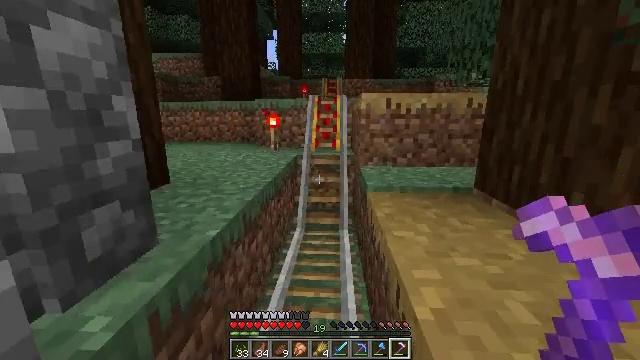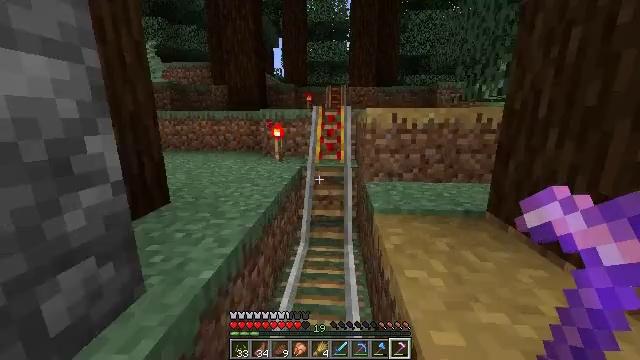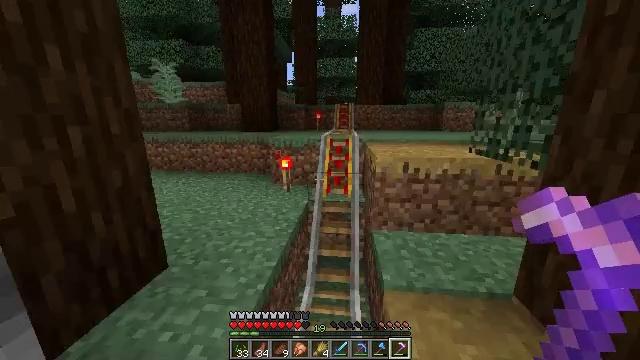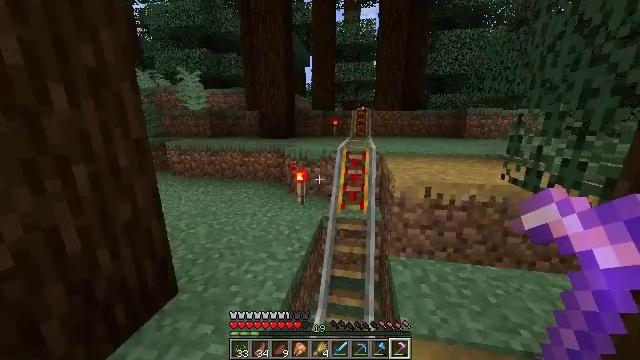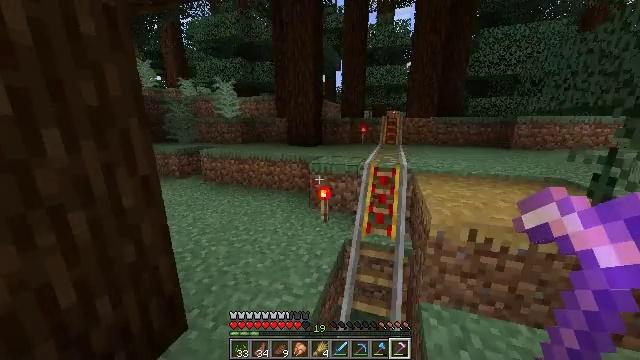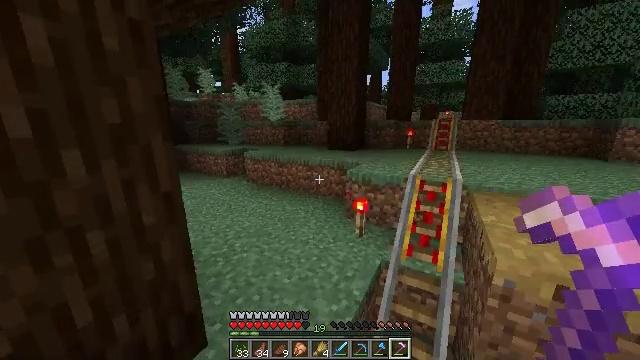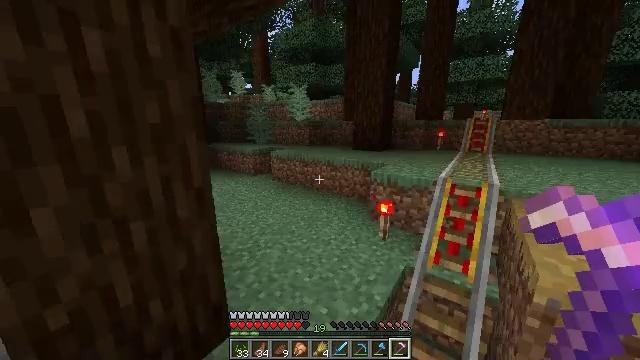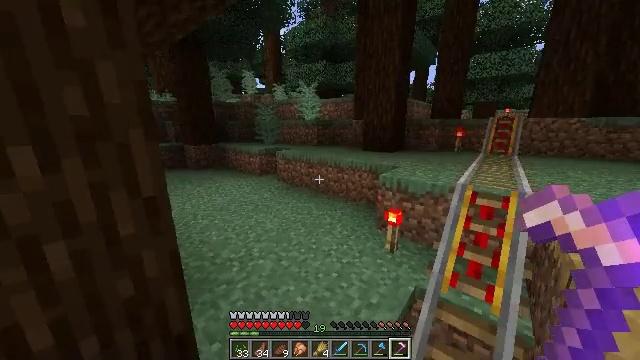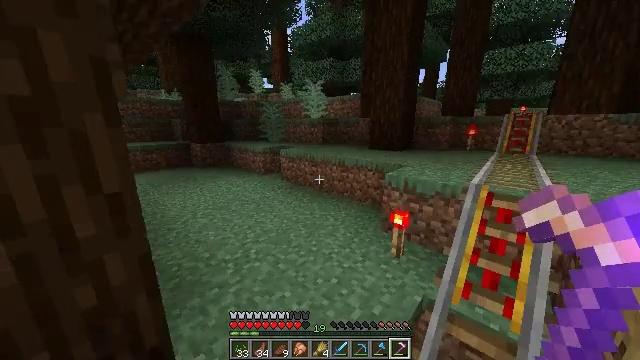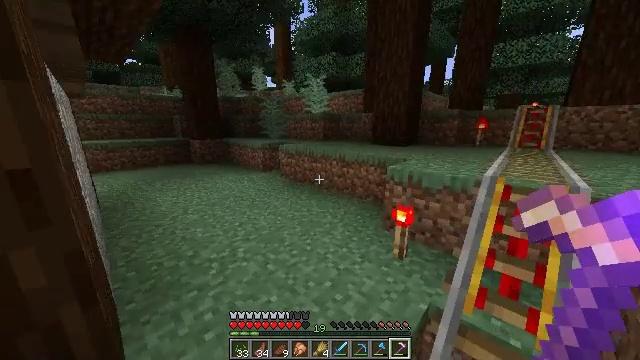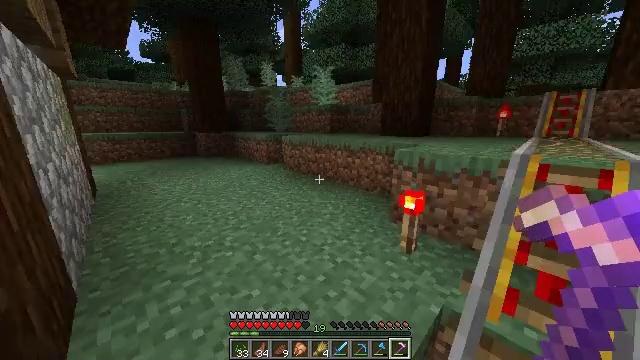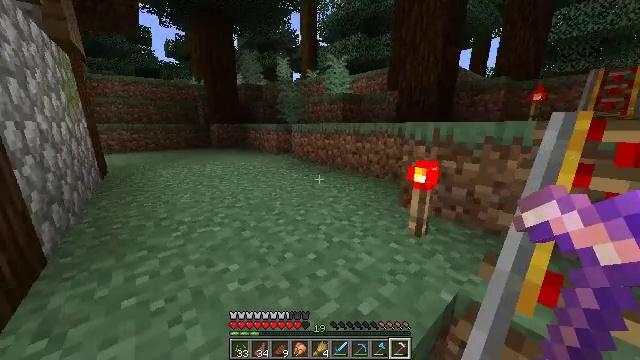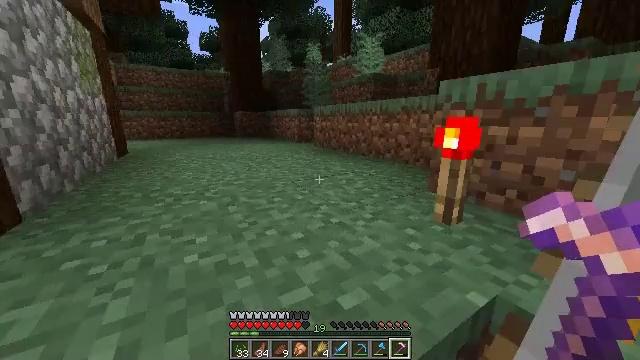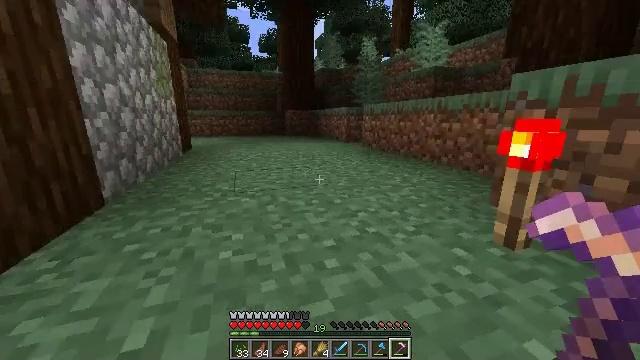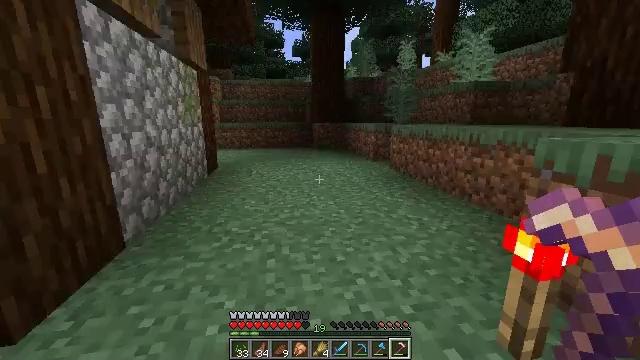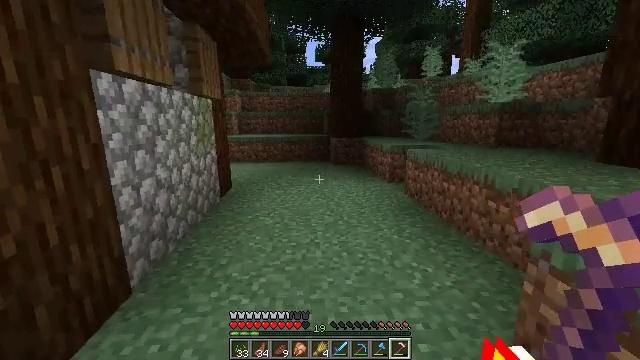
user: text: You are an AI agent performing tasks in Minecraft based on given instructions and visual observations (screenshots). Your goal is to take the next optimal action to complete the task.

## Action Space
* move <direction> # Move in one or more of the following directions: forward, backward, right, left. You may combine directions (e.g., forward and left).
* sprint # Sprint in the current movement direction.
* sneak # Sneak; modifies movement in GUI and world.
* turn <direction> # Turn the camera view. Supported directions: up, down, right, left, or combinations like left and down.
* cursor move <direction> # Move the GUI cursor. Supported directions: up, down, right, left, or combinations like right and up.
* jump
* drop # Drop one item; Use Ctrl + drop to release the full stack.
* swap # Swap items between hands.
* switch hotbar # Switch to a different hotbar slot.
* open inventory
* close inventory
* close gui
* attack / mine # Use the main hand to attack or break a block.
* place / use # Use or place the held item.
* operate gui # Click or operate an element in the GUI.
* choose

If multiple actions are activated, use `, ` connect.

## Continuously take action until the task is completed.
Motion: motion action
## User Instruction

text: Disassemble the powered rail from the track.
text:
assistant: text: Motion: move forward, sprint, jump
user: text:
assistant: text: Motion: move forward, turn left, jump
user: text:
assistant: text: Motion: move forward, turn left, jump
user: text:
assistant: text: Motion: move forward, turn left, jump
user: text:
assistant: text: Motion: move forward, turn left, jump
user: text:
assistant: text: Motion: move forward, turn left, jump
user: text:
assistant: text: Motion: move forward, turn left, jump
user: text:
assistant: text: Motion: move forward, turn left, jump
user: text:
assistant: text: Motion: move forward, turn left, jump
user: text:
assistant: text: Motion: move forward, turn left, jump
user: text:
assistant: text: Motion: move forward, sprint, turn left, jump
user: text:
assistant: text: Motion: move forward, sprint, turn left, jump
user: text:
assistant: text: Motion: move forward, sprint, turn left, jump
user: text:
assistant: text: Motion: move forward, sprint, turn left, jump
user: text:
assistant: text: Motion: move forward, sprint, turn left, jump
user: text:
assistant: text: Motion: move forward, turn left, jump
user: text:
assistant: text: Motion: move forward, turn left, jump
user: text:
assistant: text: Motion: move forward, turn left, jump
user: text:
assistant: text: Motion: move forward, turn left, jump
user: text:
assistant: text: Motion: move forward, jump
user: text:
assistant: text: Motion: move forward, jump
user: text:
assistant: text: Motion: move forward, jump
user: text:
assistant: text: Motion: move forward, sprint, jump
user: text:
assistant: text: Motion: move forward, sprint, jump
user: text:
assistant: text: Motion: move forward, sprint, jump
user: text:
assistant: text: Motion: move forward, jump
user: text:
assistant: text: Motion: move forward, jump
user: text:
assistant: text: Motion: move forward, jump
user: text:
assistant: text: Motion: move forward, jump
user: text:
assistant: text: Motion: move forward, jump